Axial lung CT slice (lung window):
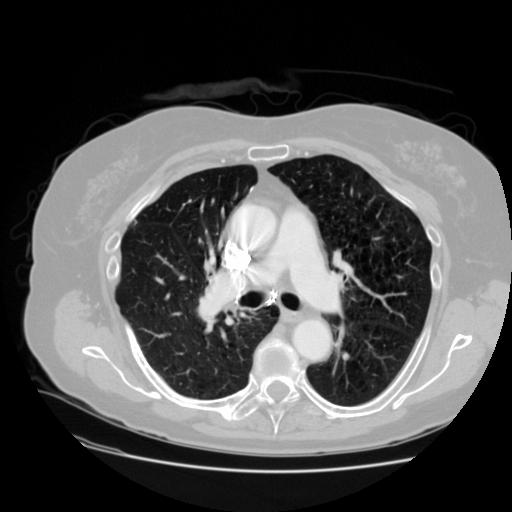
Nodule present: no